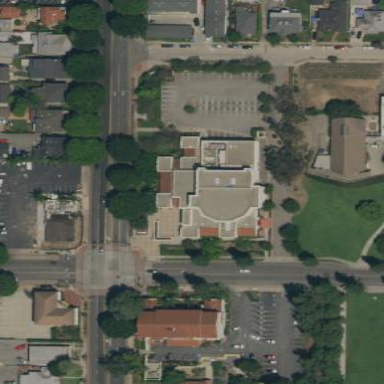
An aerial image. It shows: College building.